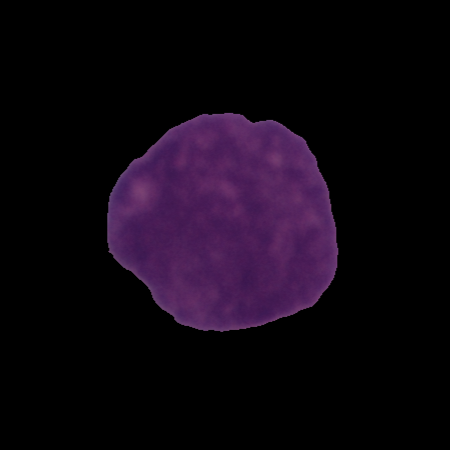
Label: cancer